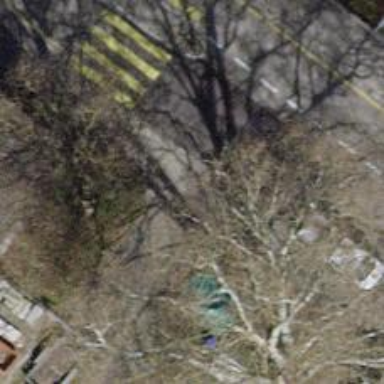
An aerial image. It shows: Unmarked crossing with traffic calming table.